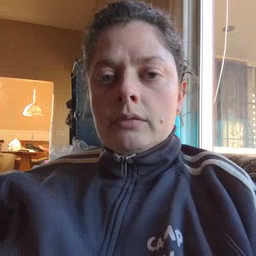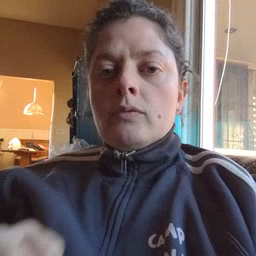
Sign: find